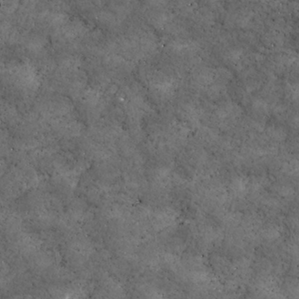
Label: non_frost